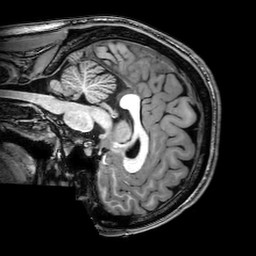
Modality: T1w
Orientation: sagittal
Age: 21
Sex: male
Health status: healthy
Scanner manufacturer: philips
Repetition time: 0.008207 s
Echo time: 0.00376 s